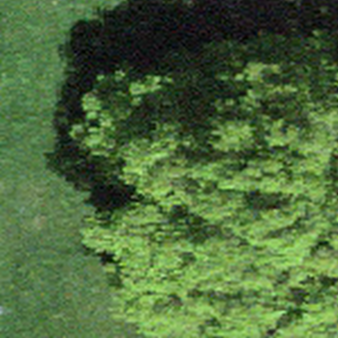
Label: other